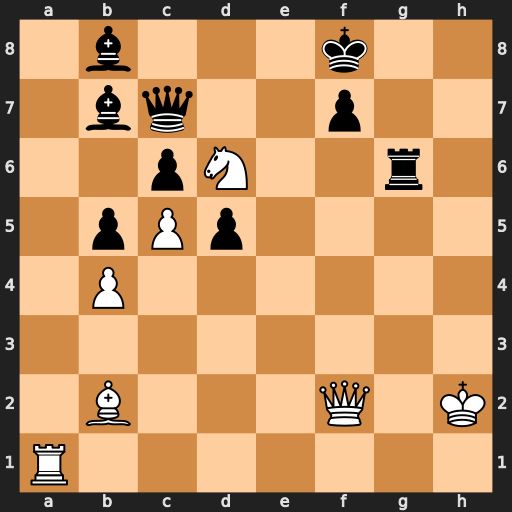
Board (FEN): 1b3k2/1bq2p2/2pN2r1/1pPp4/1P6/8/1B3Q1K/R7
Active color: w
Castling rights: -
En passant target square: -
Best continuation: Qh4 Rxd6 Be5 Qd8 Qh8+